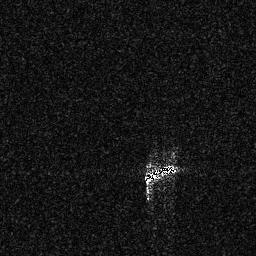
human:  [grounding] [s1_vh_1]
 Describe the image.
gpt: In the satellite image, there is  <ref>1 medium ship </ref> <box>[[55, 62, 69, 71, 0]]</box> located at center.